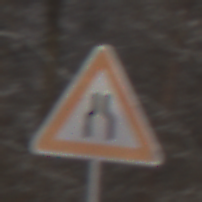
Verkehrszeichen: VerengteFahrbahn
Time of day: MorningAfternoon
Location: Outdoor (Nature)
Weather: PartlyCloudy
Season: Winter
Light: Natural